Interaction volume radius: 5 \u00c5
Interaction volume height: 20 \u00c5
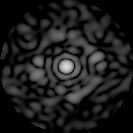
Disorder parameter: 0.8334